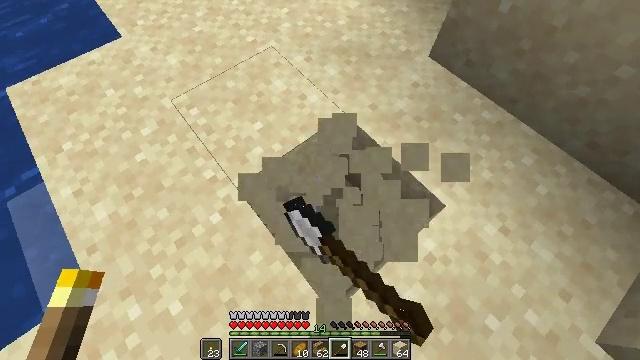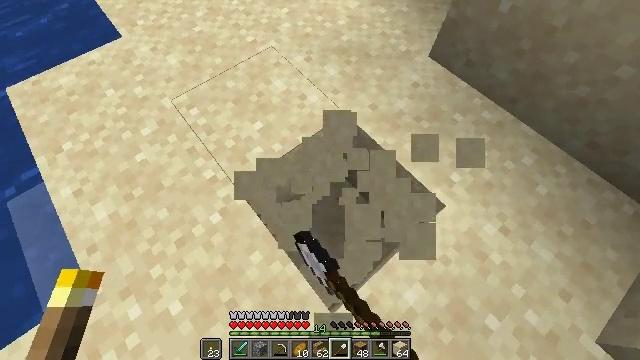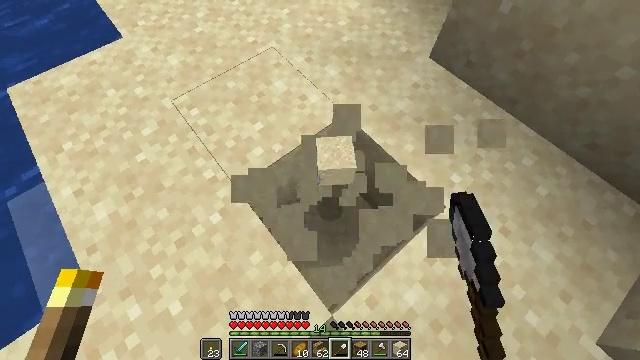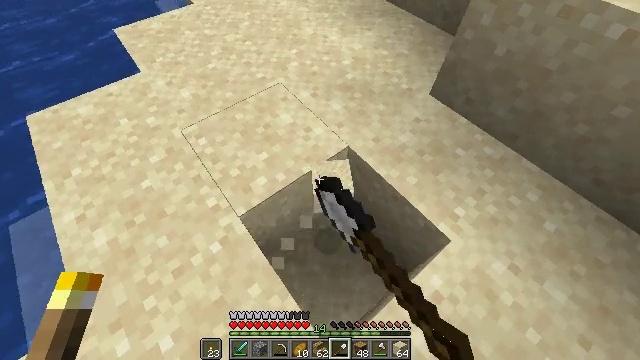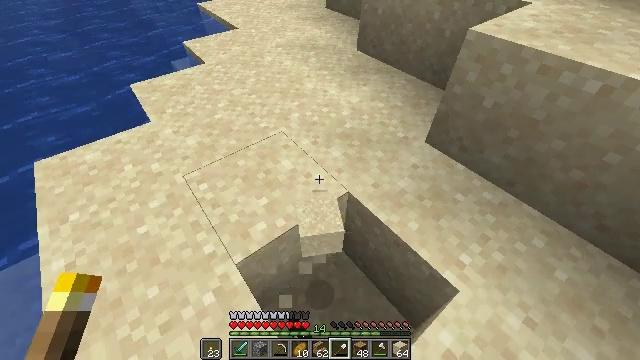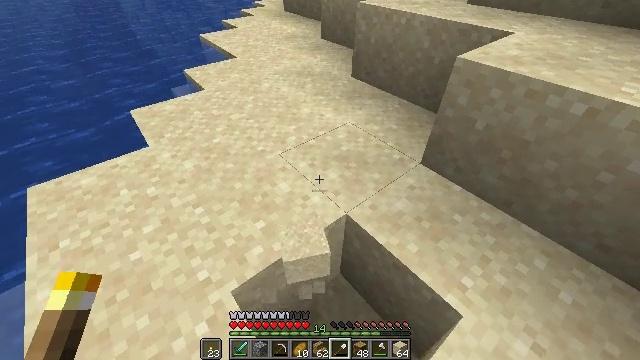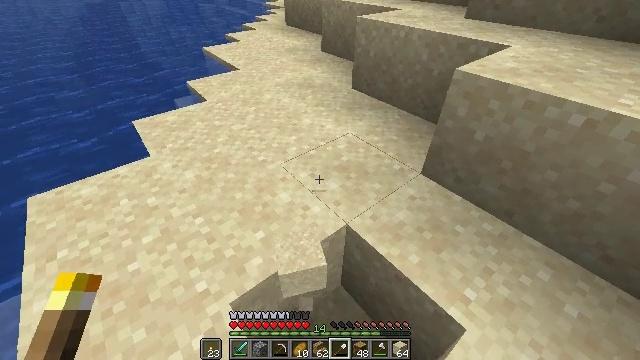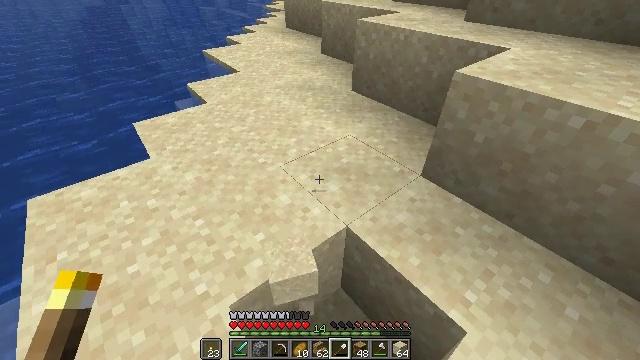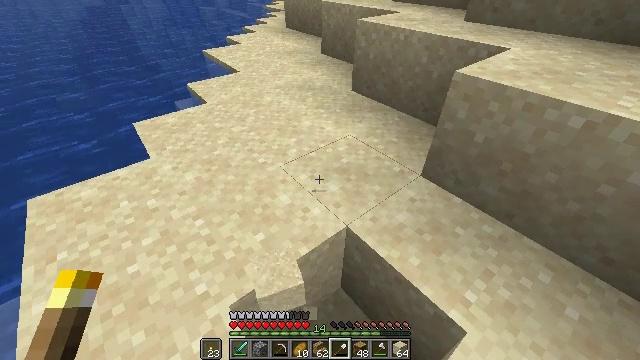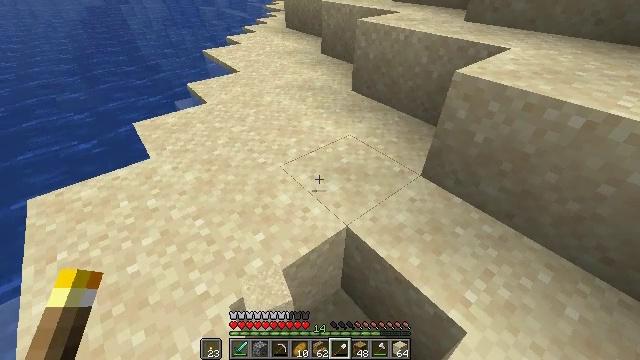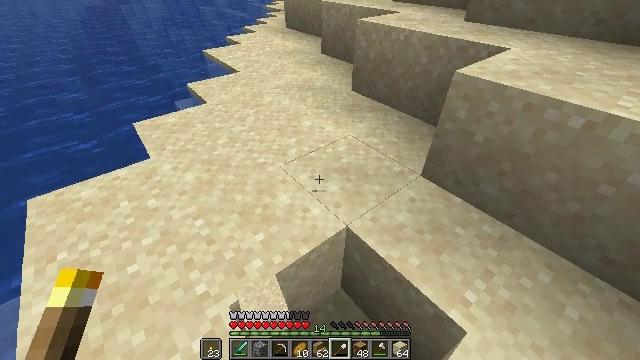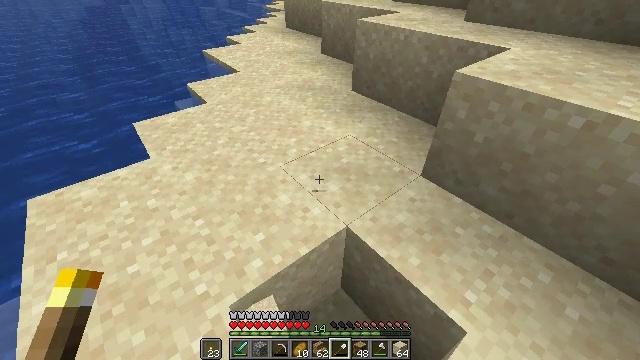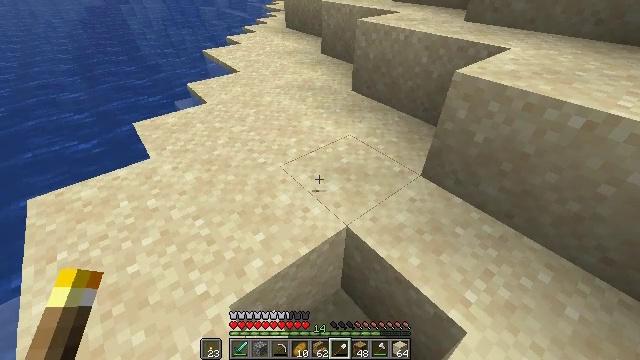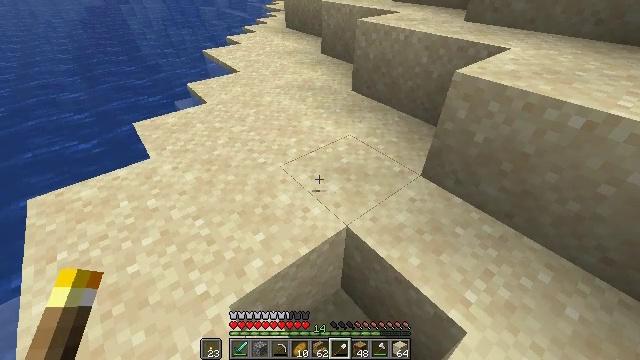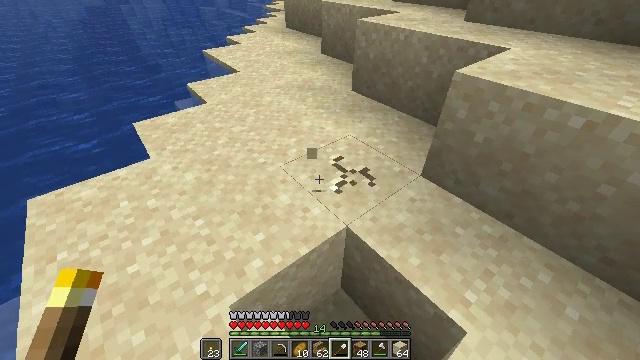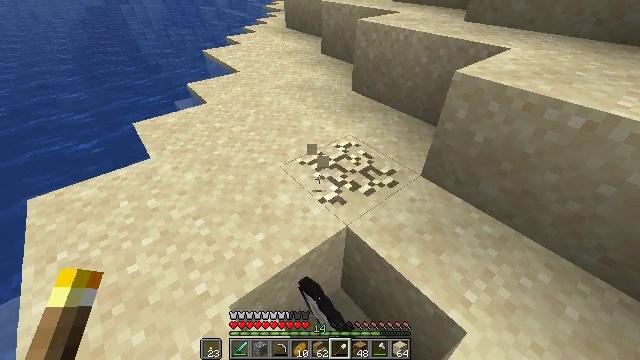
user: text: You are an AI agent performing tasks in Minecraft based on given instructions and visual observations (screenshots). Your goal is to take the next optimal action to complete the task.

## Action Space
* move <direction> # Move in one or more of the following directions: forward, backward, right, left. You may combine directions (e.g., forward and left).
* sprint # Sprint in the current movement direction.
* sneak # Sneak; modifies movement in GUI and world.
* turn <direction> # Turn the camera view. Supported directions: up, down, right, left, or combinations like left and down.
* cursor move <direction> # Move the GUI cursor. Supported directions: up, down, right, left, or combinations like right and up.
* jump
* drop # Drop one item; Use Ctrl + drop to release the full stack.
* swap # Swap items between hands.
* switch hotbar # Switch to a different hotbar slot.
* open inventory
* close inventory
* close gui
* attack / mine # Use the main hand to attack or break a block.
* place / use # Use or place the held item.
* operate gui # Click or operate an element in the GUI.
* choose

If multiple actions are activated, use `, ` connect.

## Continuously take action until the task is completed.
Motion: motion action
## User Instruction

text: Attack the ground to gather sand.
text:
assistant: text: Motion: attack / mine
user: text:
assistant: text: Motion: attack / mine
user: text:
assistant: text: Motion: turn left and up, attack / mine
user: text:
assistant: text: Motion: turn up
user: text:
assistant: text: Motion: turn up
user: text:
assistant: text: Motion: turn up
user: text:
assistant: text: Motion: no_op
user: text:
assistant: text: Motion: no_op
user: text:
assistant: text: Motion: no_op
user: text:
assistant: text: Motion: no_op
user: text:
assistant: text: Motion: no_op
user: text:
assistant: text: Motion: no_op
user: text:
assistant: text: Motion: no_op
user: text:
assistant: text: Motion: attack / mine
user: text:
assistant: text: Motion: attack / mine
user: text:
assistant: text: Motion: attack / mine
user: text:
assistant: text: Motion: attack / mine
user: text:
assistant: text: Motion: attack / mine
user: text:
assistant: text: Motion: attack / mine
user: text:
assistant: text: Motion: attack / mine
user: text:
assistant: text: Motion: attack / mine
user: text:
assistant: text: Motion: attack / mine
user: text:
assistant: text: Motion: no_op
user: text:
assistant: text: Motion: no_op
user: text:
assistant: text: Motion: no_op
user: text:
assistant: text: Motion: turn left and down
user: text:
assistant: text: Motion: turn left and down
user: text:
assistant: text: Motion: turn left and down
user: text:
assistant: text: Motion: no_op
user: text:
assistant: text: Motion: turn right